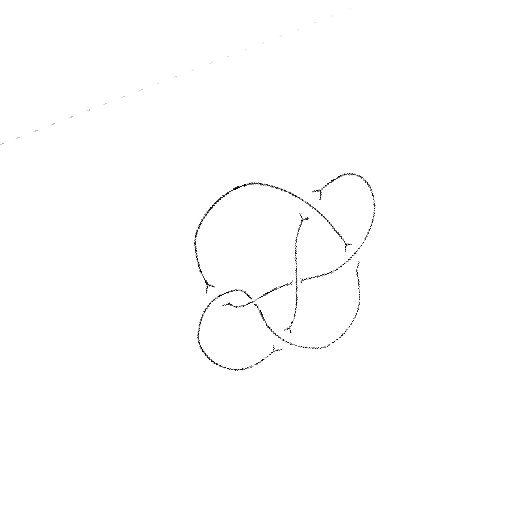
Crossing number: 6